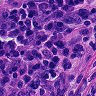
Metastatic tissue present: no